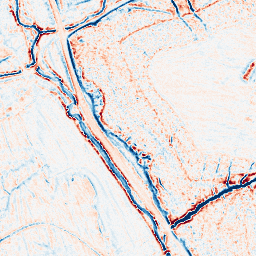
Category: edge_preserving
Decomposition family: bilateral
Decomposition parameters: d: 9
sigma_color: 150
sigma_space: 150
Upsampling method: regularized
Upsampling parameters: scale: 4
lambda_reg: 0.01
Upsampling scale: 4